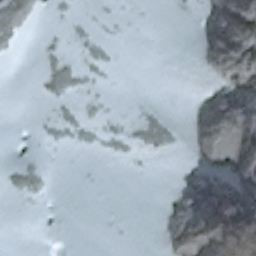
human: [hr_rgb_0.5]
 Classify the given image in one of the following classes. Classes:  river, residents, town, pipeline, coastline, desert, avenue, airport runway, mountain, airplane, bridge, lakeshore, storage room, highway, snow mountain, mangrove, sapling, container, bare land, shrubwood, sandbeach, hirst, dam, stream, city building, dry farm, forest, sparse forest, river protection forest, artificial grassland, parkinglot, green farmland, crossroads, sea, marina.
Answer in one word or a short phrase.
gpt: snow mountain